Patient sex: M
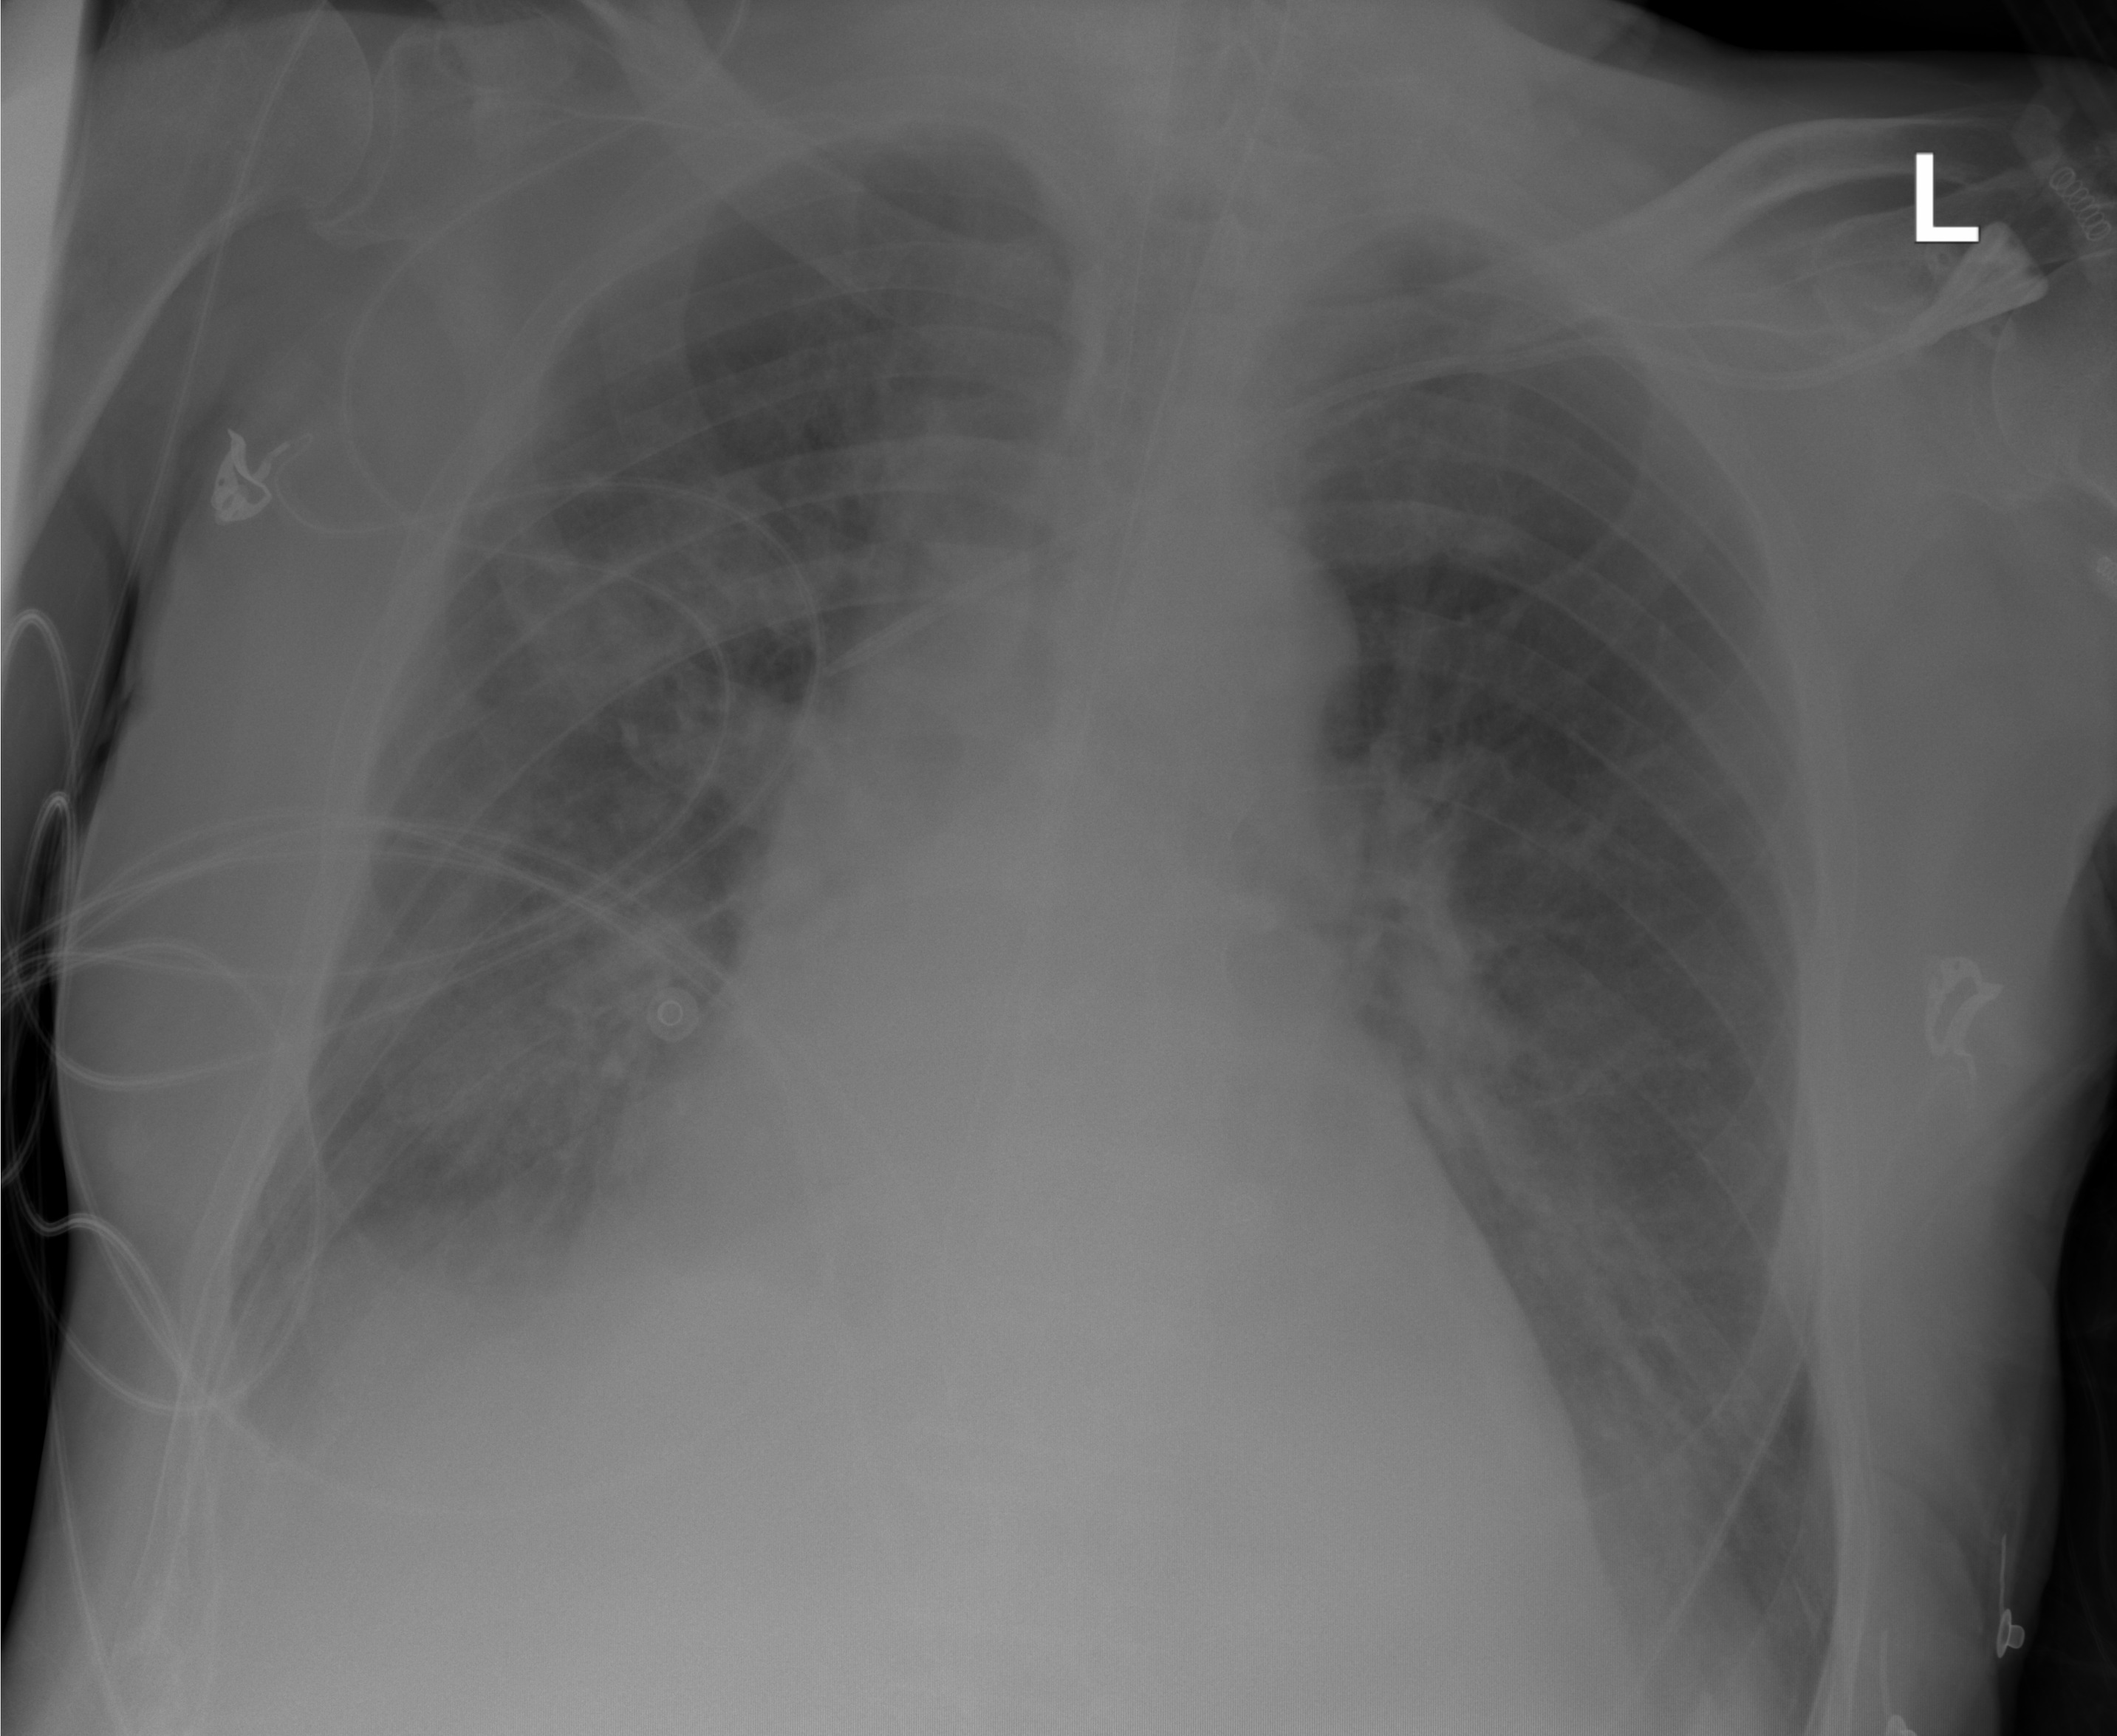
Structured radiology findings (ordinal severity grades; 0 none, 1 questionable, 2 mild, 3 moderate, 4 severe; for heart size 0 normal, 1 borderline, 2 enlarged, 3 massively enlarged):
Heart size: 2
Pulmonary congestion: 1
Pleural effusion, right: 0
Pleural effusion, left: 0
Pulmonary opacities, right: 2
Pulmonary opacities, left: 1
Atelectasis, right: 2
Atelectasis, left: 1